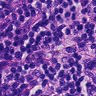
Metastatic tissue present: no